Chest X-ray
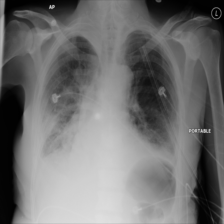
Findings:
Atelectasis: positive
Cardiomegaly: negative
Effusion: positive
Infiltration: positive
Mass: negative
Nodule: negative
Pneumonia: negative
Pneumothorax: negative
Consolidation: negative
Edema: negative
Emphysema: negative
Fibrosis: negative
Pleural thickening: negative
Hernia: negative